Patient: sex M, age 64
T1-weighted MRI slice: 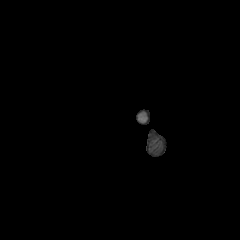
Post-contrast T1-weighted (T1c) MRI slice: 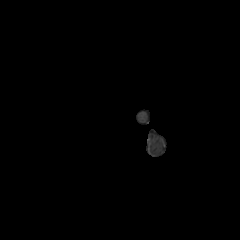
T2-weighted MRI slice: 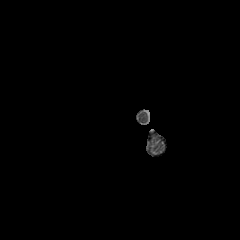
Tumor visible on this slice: no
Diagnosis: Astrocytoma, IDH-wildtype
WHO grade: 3